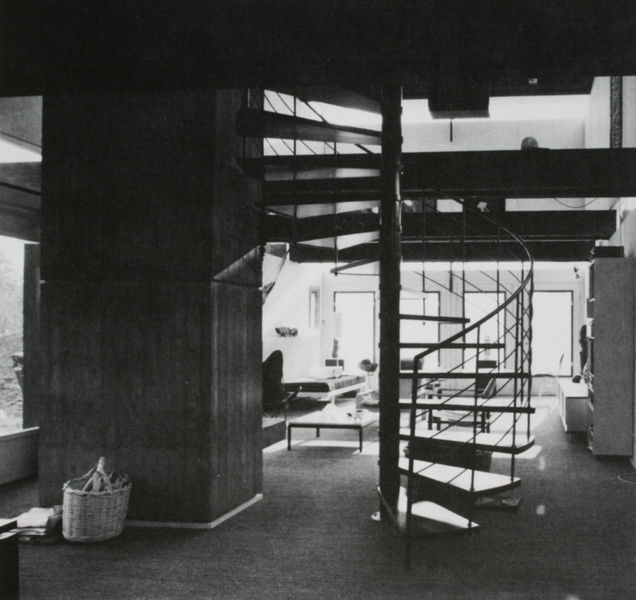
Titel: Innenansicht Wohnraum mit Wendeltreppe
Künstler: Wolfgang Döring
Standort: Bad Honnef
Institution: Haus Mayer-Kuckuck
Schlagwörter: schatten, weiß, fenster, grau, holz, licht, pfeiler, raum, schwarz, säule, tisch, zimmer, teppich, regal, architektur, sockel, innenraum, möbel, sonne, boden, interieur, decke, innen, henkel, papier, schrank, sofa, leiste, fußboden, moderne, modern, treppe, wohnung, korb, metall, geländer, innenansicht, stufe, stufen, foto, fotografie, photographie, eisen, stütze, stangen, beton, tageslicht, schwarzweiß, photo, etagen, geschosse, bibliothek, wendeltreppe, büro, träger, aufnahme, spindel, etage, appartement, loft, stahlträger, schacht, handlauf, bretterschalung, couchtisch, papierkorb, scheankwand, sichtbeton